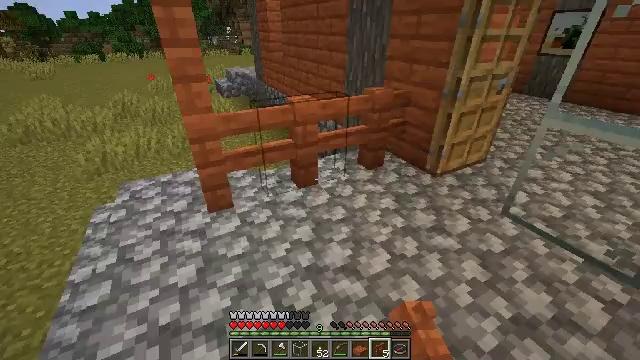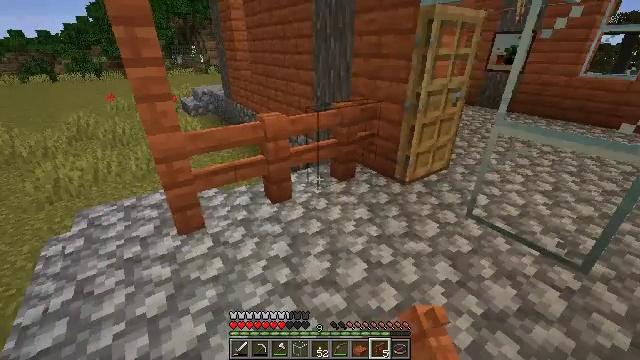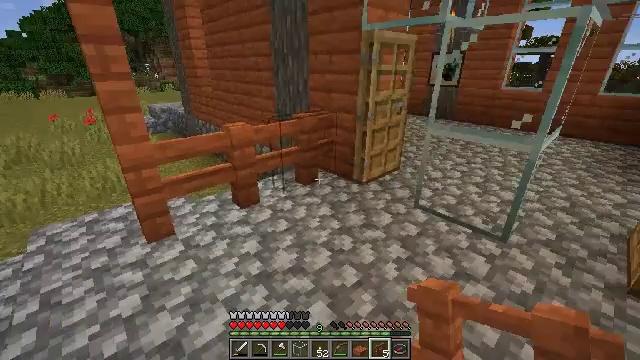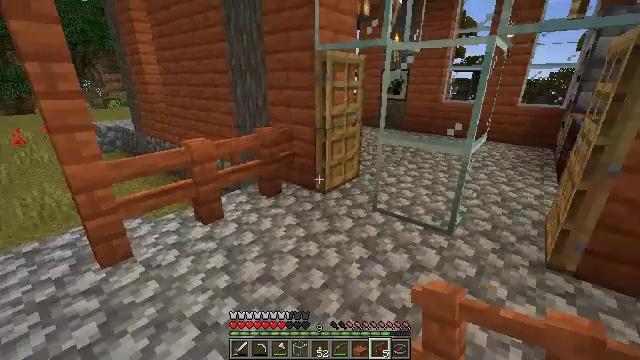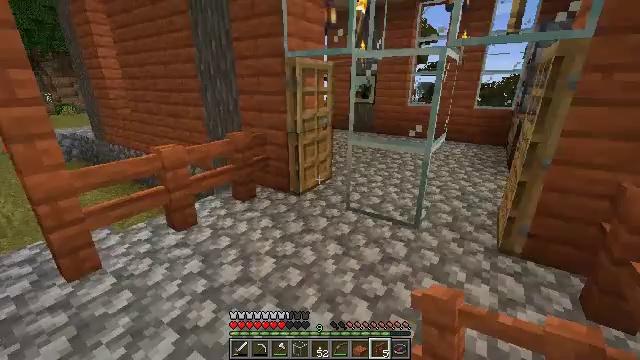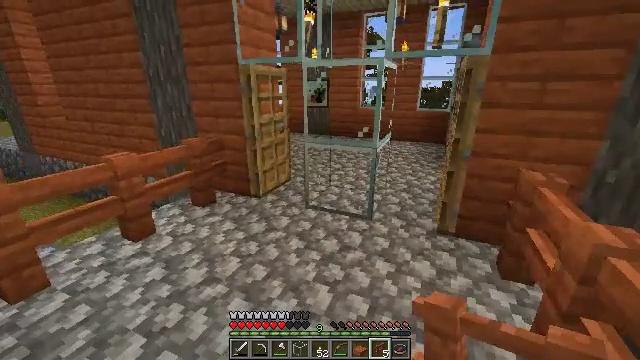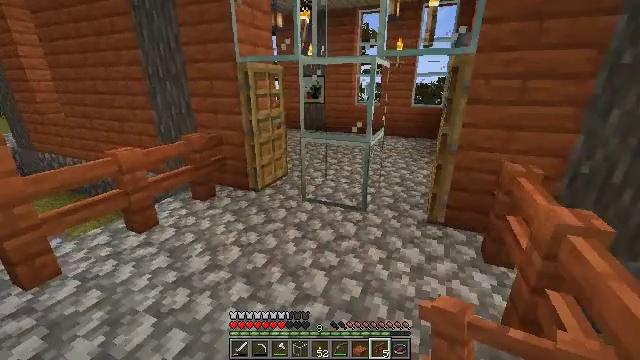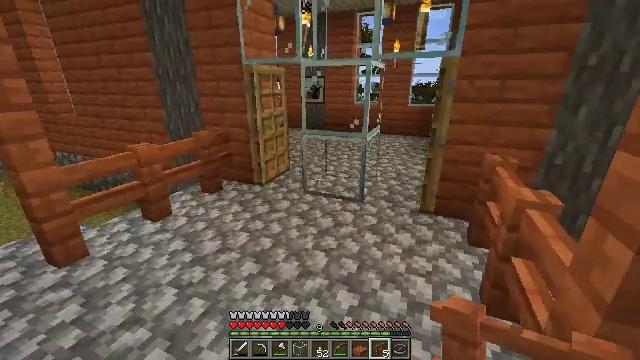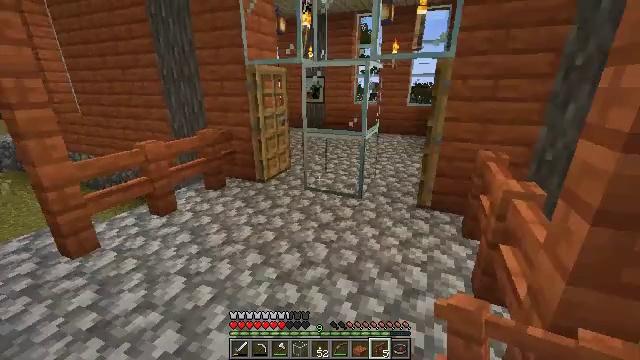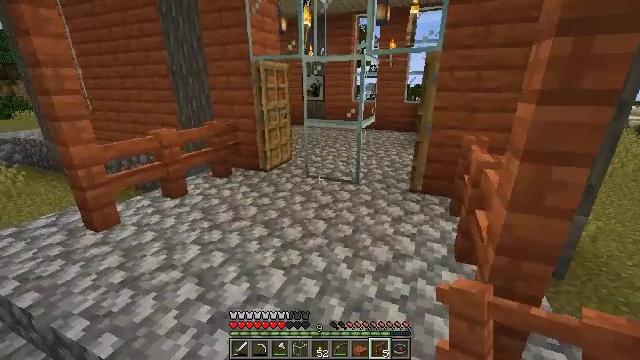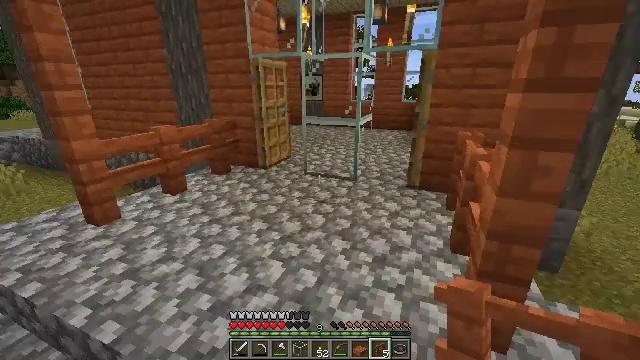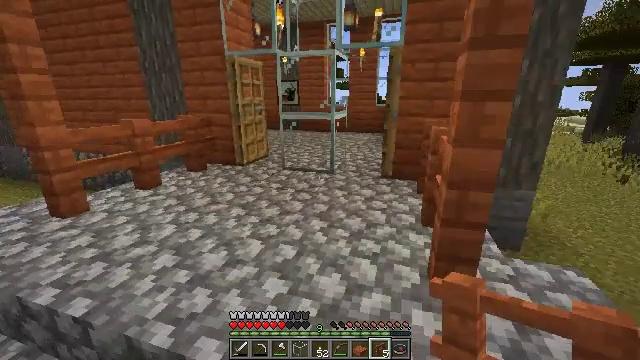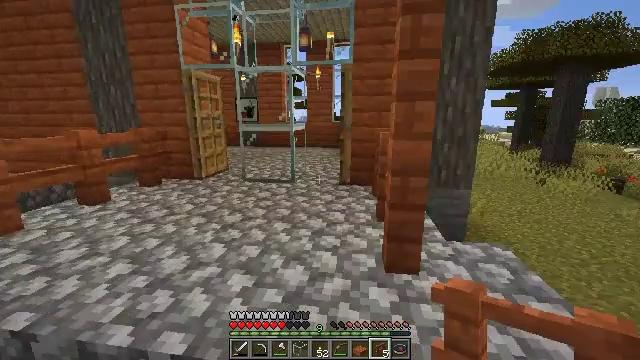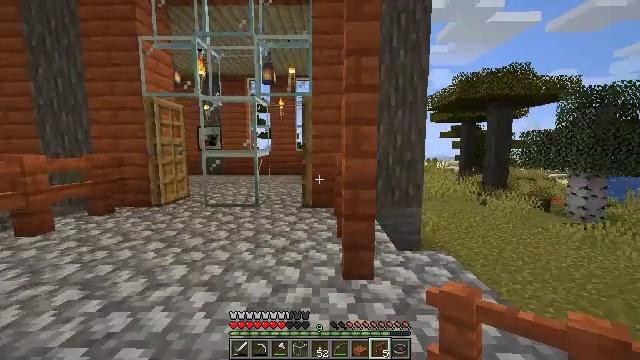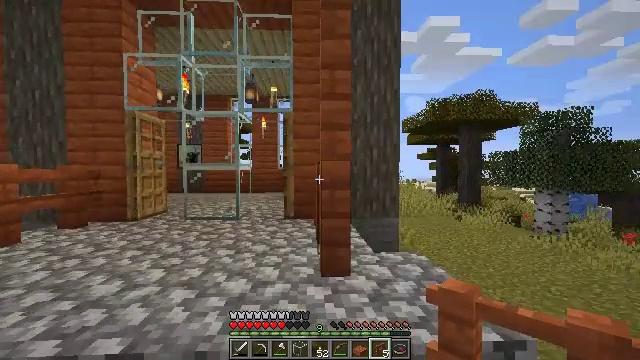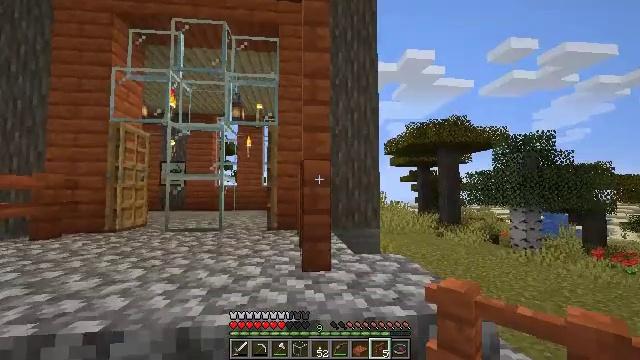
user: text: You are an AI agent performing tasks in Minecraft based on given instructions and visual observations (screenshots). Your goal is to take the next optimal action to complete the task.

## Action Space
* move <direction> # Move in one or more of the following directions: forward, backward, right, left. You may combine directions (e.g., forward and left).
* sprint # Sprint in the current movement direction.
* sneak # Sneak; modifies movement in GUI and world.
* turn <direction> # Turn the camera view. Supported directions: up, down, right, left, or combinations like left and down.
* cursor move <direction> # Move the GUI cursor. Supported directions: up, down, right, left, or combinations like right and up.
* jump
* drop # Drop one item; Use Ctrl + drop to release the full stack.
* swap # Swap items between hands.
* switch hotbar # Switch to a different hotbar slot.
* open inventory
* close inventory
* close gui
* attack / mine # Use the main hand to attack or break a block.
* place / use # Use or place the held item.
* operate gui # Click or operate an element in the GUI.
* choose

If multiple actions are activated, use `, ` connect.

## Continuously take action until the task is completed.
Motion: motion action
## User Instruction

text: Gather the acacia slab.
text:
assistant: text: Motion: move back, turn right and up
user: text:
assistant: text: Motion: move back, turn right and up
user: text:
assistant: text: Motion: move back, turn right and up
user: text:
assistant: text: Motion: move back, turn right
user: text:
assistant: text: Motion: move back, turn right
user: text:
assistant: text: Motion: move back
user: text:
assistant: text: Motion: move back
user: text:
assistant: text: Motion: move back
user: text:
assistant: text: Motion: move back
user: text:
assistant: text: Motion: move back
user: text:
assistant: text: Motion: move back, turn right and up
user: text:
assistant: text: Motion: move back, turn right and up
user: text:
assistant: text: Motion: move back, turn right and up
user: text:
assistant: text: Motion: move back, turn right and up
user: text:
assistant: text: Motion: move back, turn right and up
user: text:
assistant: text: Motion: move back
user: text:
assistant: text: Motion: move back
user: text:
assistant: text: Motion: move back, turn up
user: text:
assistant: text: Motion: move back, turn up
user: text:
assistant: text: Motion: move back, turn left and up
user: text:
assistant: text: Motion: move back, turn left and up
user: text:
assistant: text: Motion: move back, turn left
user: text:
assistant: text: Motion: move back and move right, turn left and down
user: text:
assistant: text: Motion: move back and move right, turn left
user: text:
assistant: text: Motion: move back and move right
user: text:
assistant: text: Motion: move back and move right
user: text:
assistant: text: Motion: move back and move right
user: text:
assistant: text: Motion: move back and move right
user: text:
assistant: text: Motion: move back and move right
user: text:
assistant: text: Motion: move right